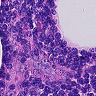
Metastatic tissue present: no